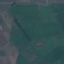
Land use / land cover: Pasture